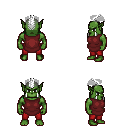
a pixel art fantasy rpg character, male body template, orc, green skin, maroon tunic, red pants, white short mohawk hairstyle, four views (front, back, left, right), 2x2 character sprite sheet, small pixel art, hard edges, no anti-aliasing